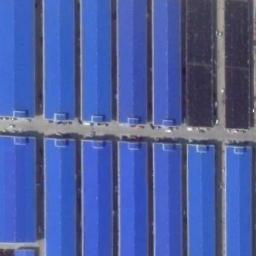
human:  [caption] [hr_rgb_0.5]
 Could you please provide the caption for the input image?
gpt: Lots of blue buildings are in industrial area .

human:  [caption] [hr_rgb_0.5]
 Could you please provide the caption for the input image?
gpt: Neatly planned factories and roads in an industrial area .

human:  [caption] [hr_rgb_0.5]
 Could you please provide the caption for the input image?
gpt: The industrial area has some neatly arranged blue workshops and a road goes through the industrial area .

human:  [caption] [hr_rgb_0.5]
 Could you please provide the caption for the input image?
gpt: The houses in the industrial area are all blue .

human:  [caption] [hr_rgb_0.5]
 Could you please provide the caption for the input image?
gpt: There are some blue buildings arranged neatly on the industrial area .